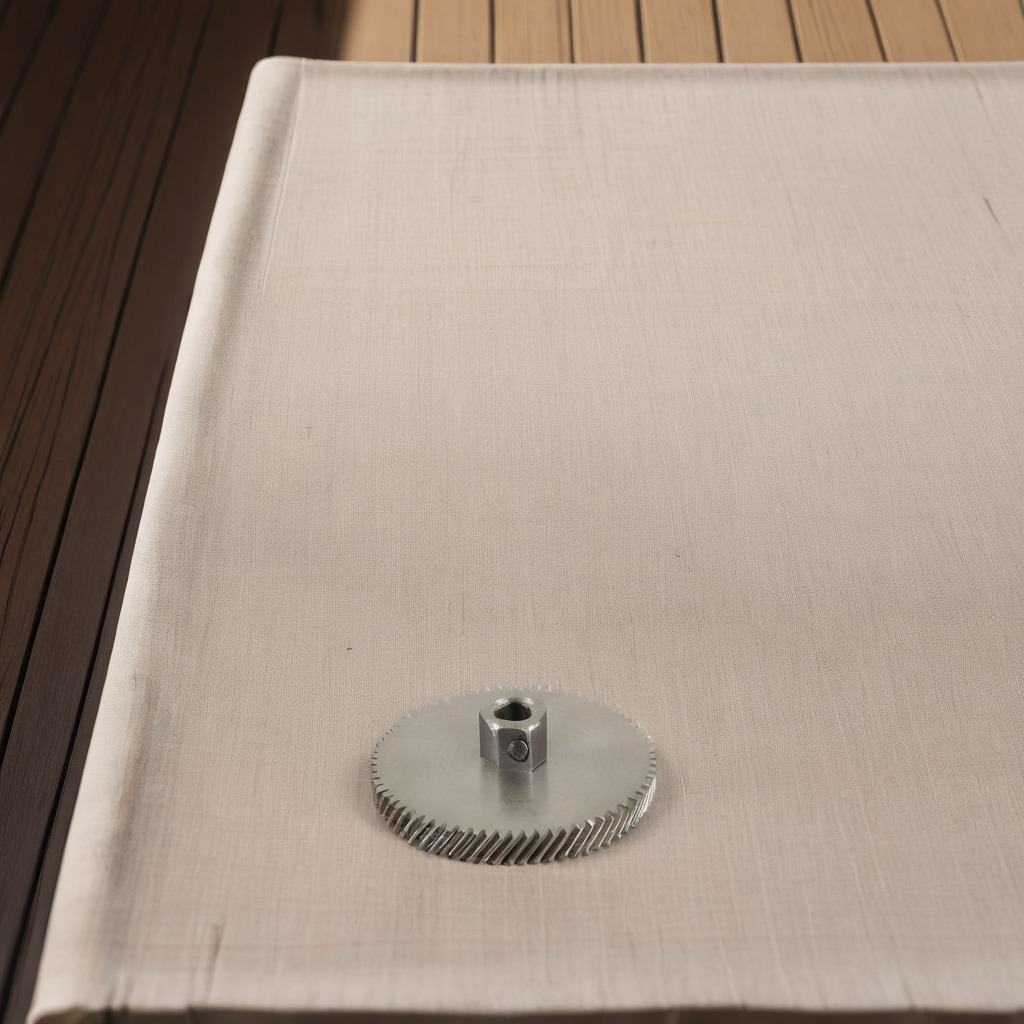
A steel gear with teeth lies on a clean wooden table in an outdoor workshop during daytime bright natural light soft shadows worn but beneath the cloth.